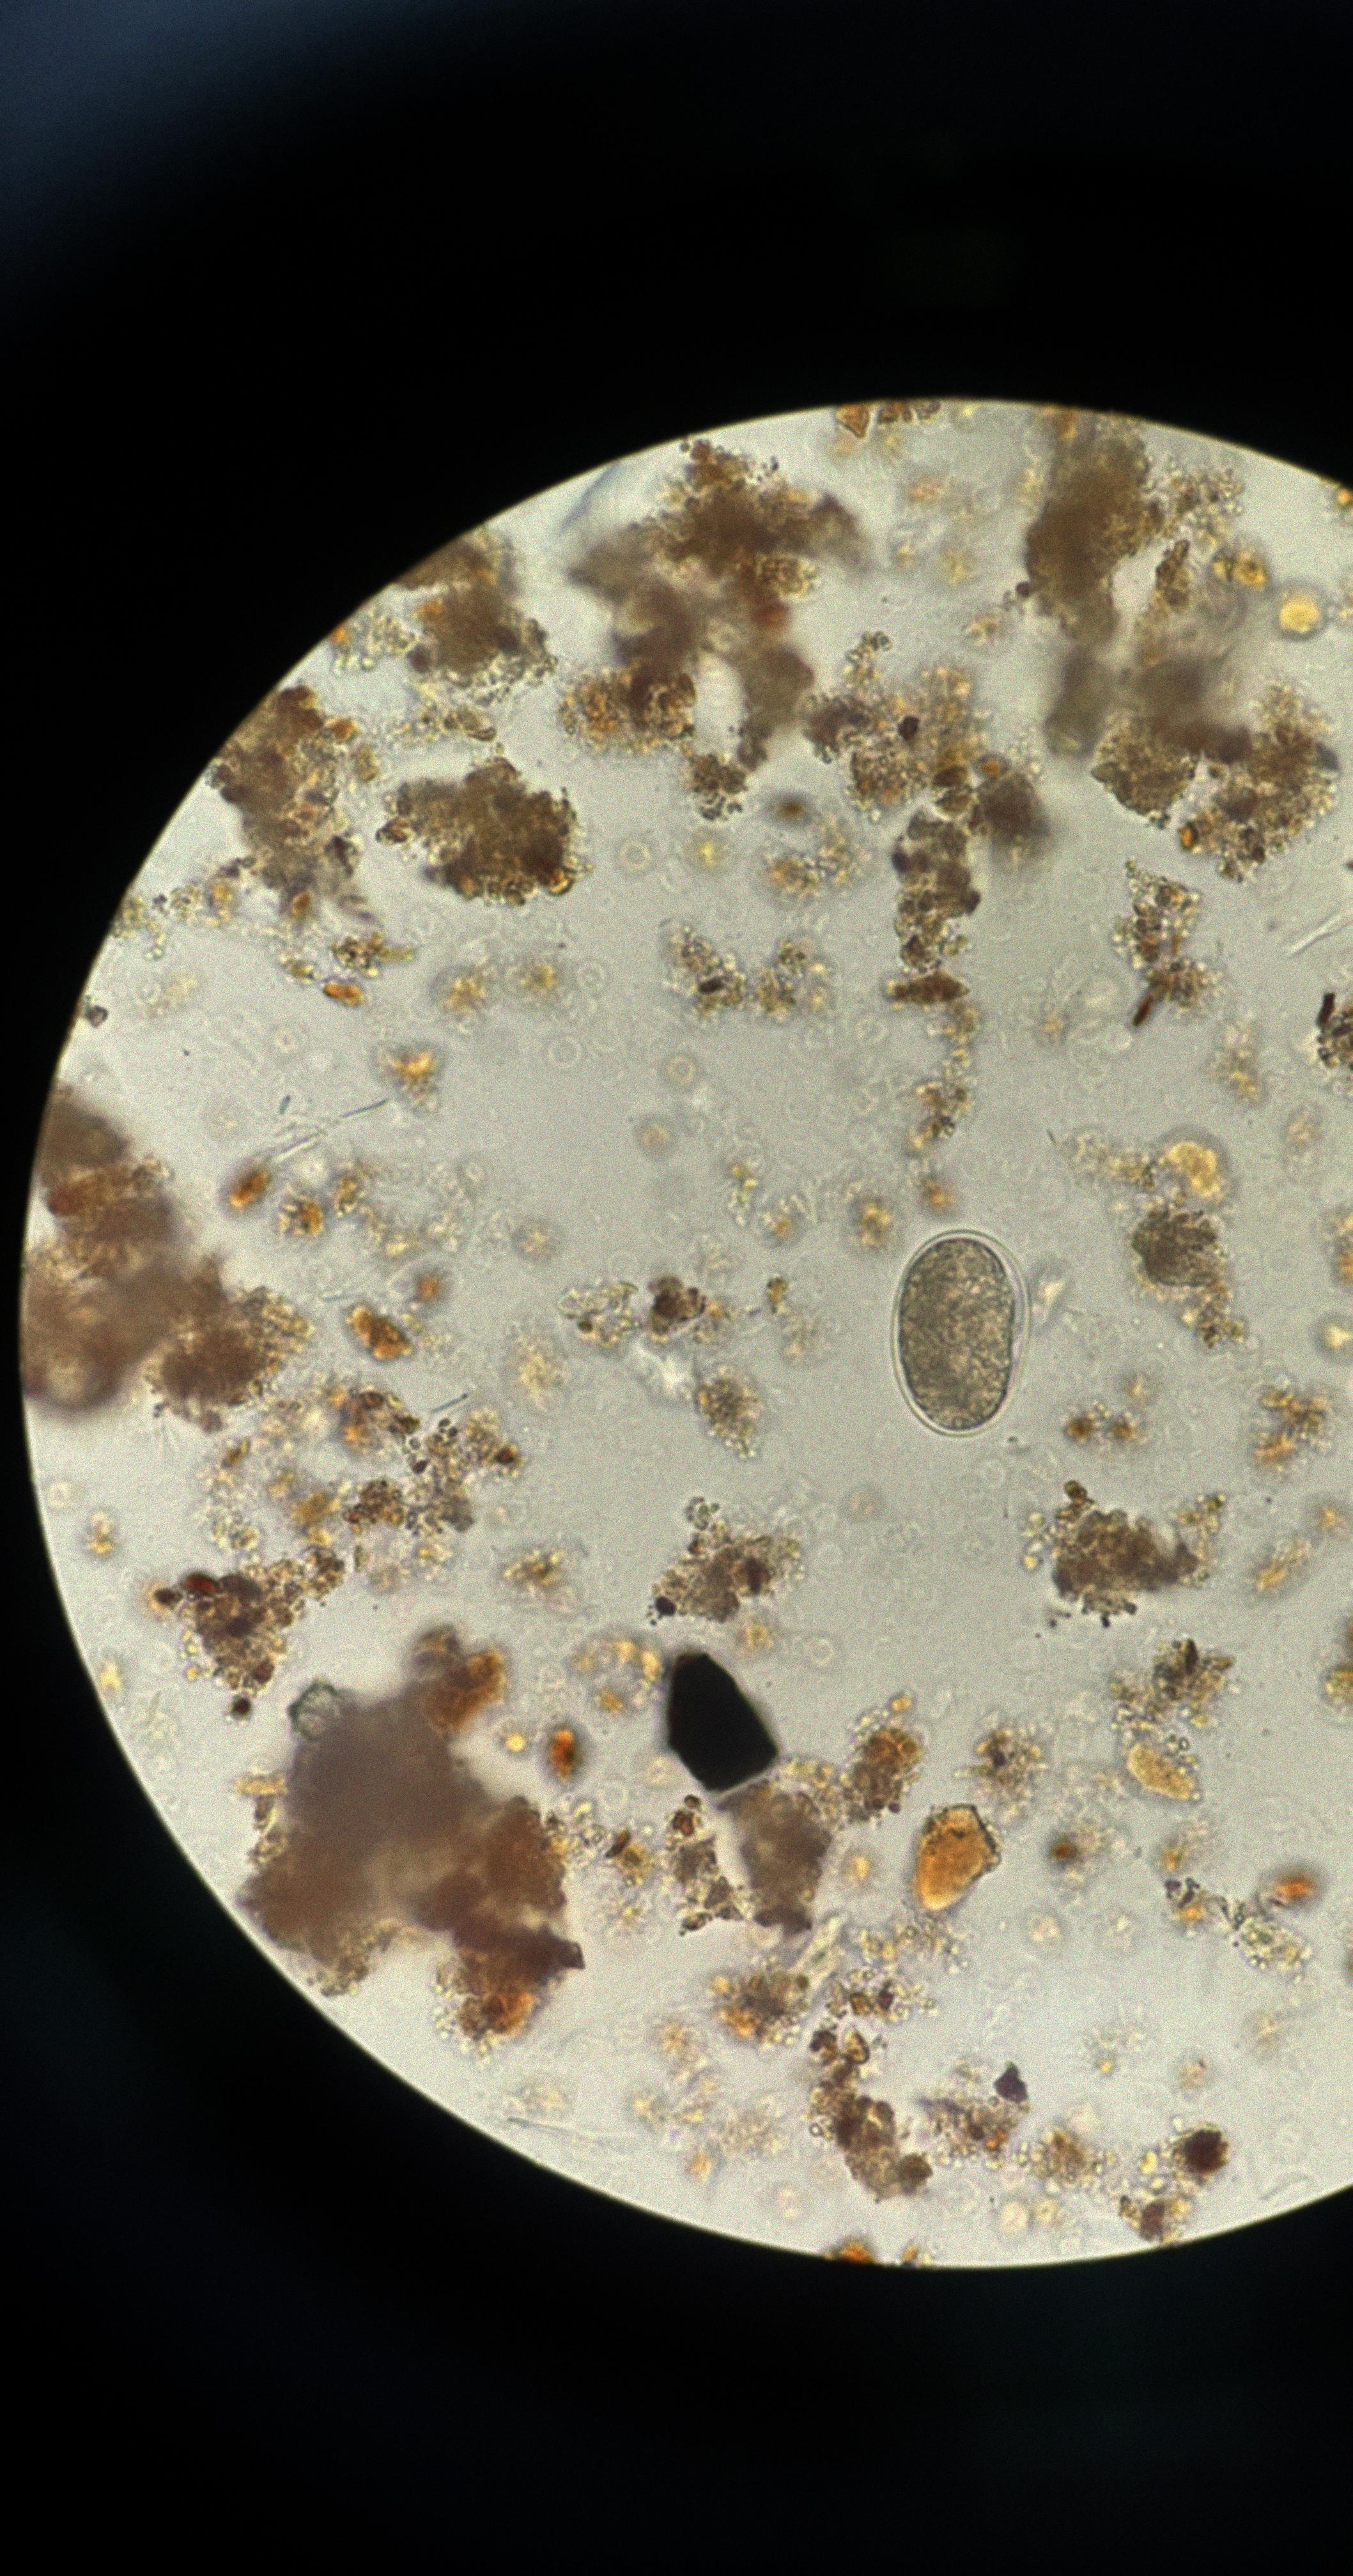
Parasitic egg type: Hookworm egg